Question: I want to remove the background color of border-image and position the border-image to center of each side of my div. Any idea how I can do this?
Here is my <URL>
'''
<div>WELCOME</div>
'''
'''
div {
background-color: #99FF00;
text-align:center;
font-family: arial;
color: #454545;
font-size: 20px;
width: 200px;
height: 100px;
line-height:100px;
margin: 50px 50px;
outline: 4px solid #000000;
border: 30px solid #FF0000;
-webkit-border-image: url(http://i58.tinypic.com/2chuwrd_th.png) 30 30 30 30;
-o-border-image: url(http://i58.tinypic.com/2chuwrd_th.png) 30 30 30 30;
border-image: url(http://i58.tinypic.com/2chuwrd_th.png) 30 30 30 30;
}
'''
I want to achieve this:

Any help would be very much appreciated. Thanks!
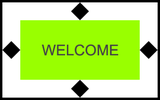
Answer: I've played around a bit and come up with this <URL>.
If you look at the border-images definitions, the key is that the images are 'corner' images, and you can just repeat them over the middle section.
So in the fiddle, I just put the green text in the middle and absolutely positioned some ASCII diamonds. - not very elegant.
CSS
'''
.holder {
outline: 6px solid gray;
border: 1px solid gray;
width: 200px;
height: 100px;
position: relative;
}
.diamond1 {
font-size: 40px;
position: absolute;
top: -12px;
left: 50%;
}
.diamond2 {
font-size: 40px;
position: absolute;
bottom: -10px;
left: 50%;
}
.diamond3 {
font-size: 40px;
position: absolute;
top: 20px;
left: -1px;
}
.diamond4 {
font-size: 40px;
position: absolute;
top: 20px;
right: -1px;
}
.textspan {
display: block;
border: 1px solid green;
background-color: green;
margin: 25px auto;
color: white;
height: 48px;
width: 160px;
text-align: center;
line-height: 48px;
}
'''